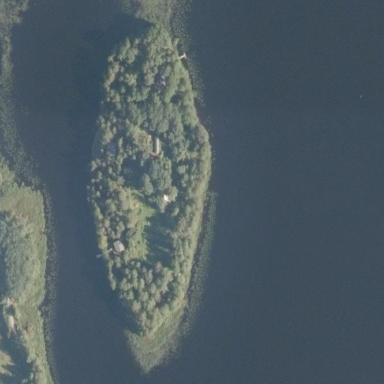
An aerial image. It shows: Islet.